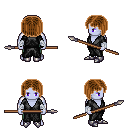
a pixel art fantasy rpg character, male body template, dark elf, purple skin, gray robe, teal pants, brown pageboy hairstyle, white cloth bandages, metal boots, spear, four views (front, back, left, right), 2x2 character sprite sheet, small pixel art, hard edges, no anti-aliasing